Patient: sex M, age 53
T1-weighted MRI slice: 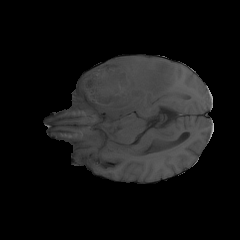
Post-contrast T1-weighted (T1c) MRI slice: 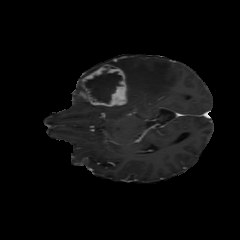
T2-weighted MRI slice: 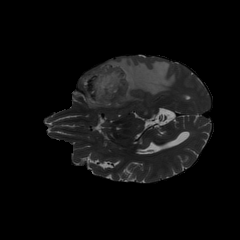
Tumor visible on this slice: yes
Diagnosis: Glioblastoma, IDH-wildtype
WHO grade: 4